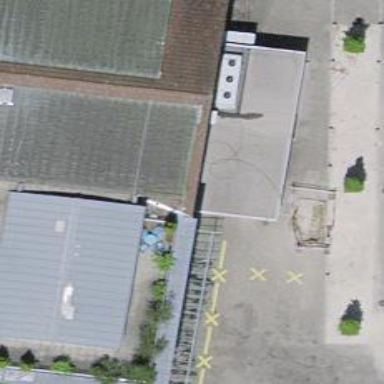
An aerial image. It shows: Toilets are available here.